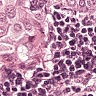
Metastatic tissue present: yes